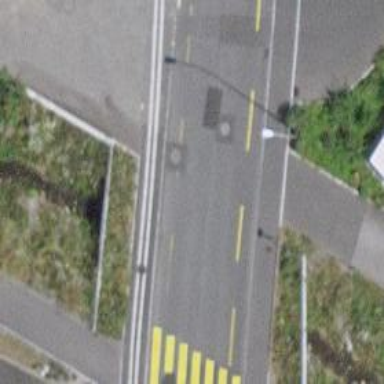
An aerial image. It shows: Secondary road bridge with separate cycle lane and sidewalks on both sides.